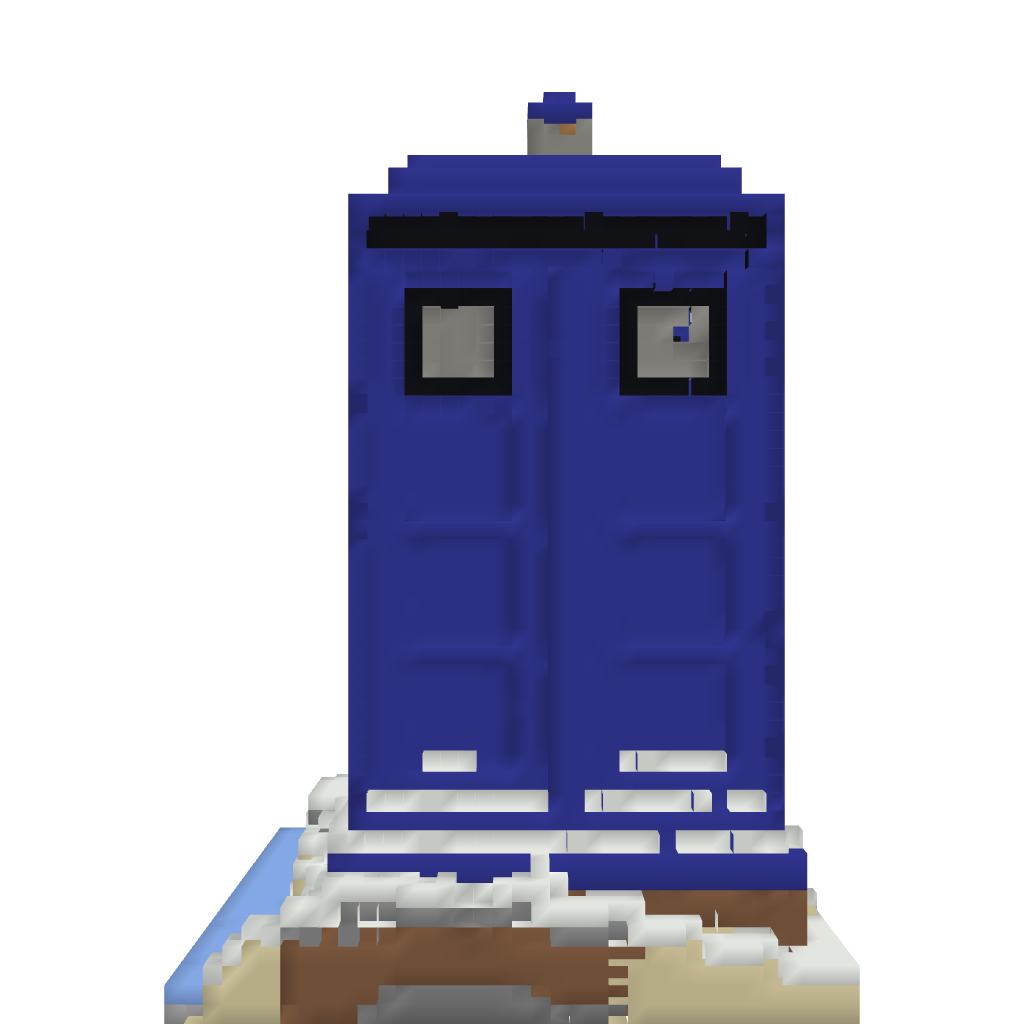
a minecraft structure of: The Tardis